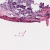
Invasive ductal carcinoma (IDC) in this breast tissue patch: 1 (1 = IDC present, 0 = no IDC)